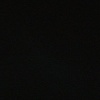
Label: space